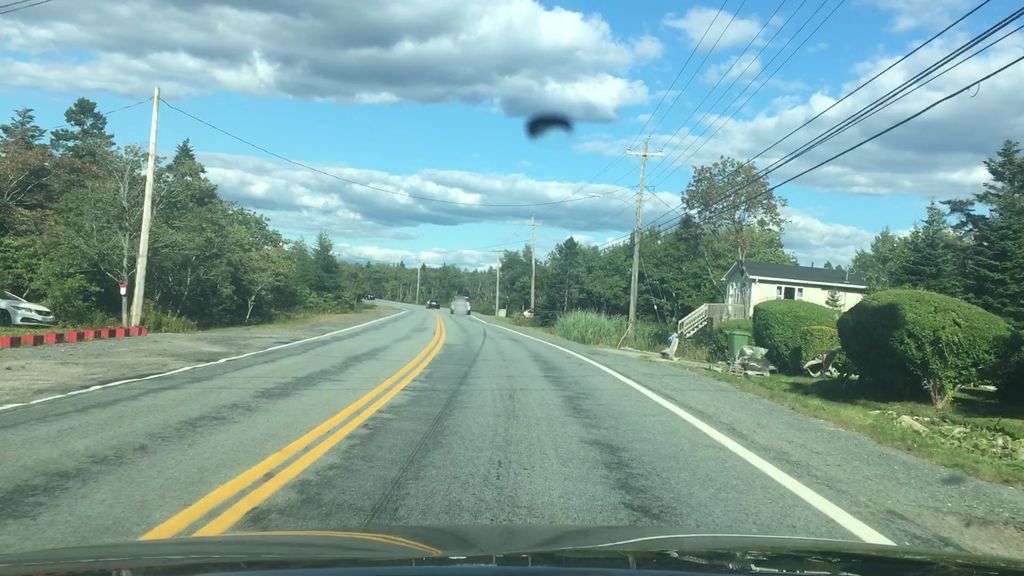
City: halifax